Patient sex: M
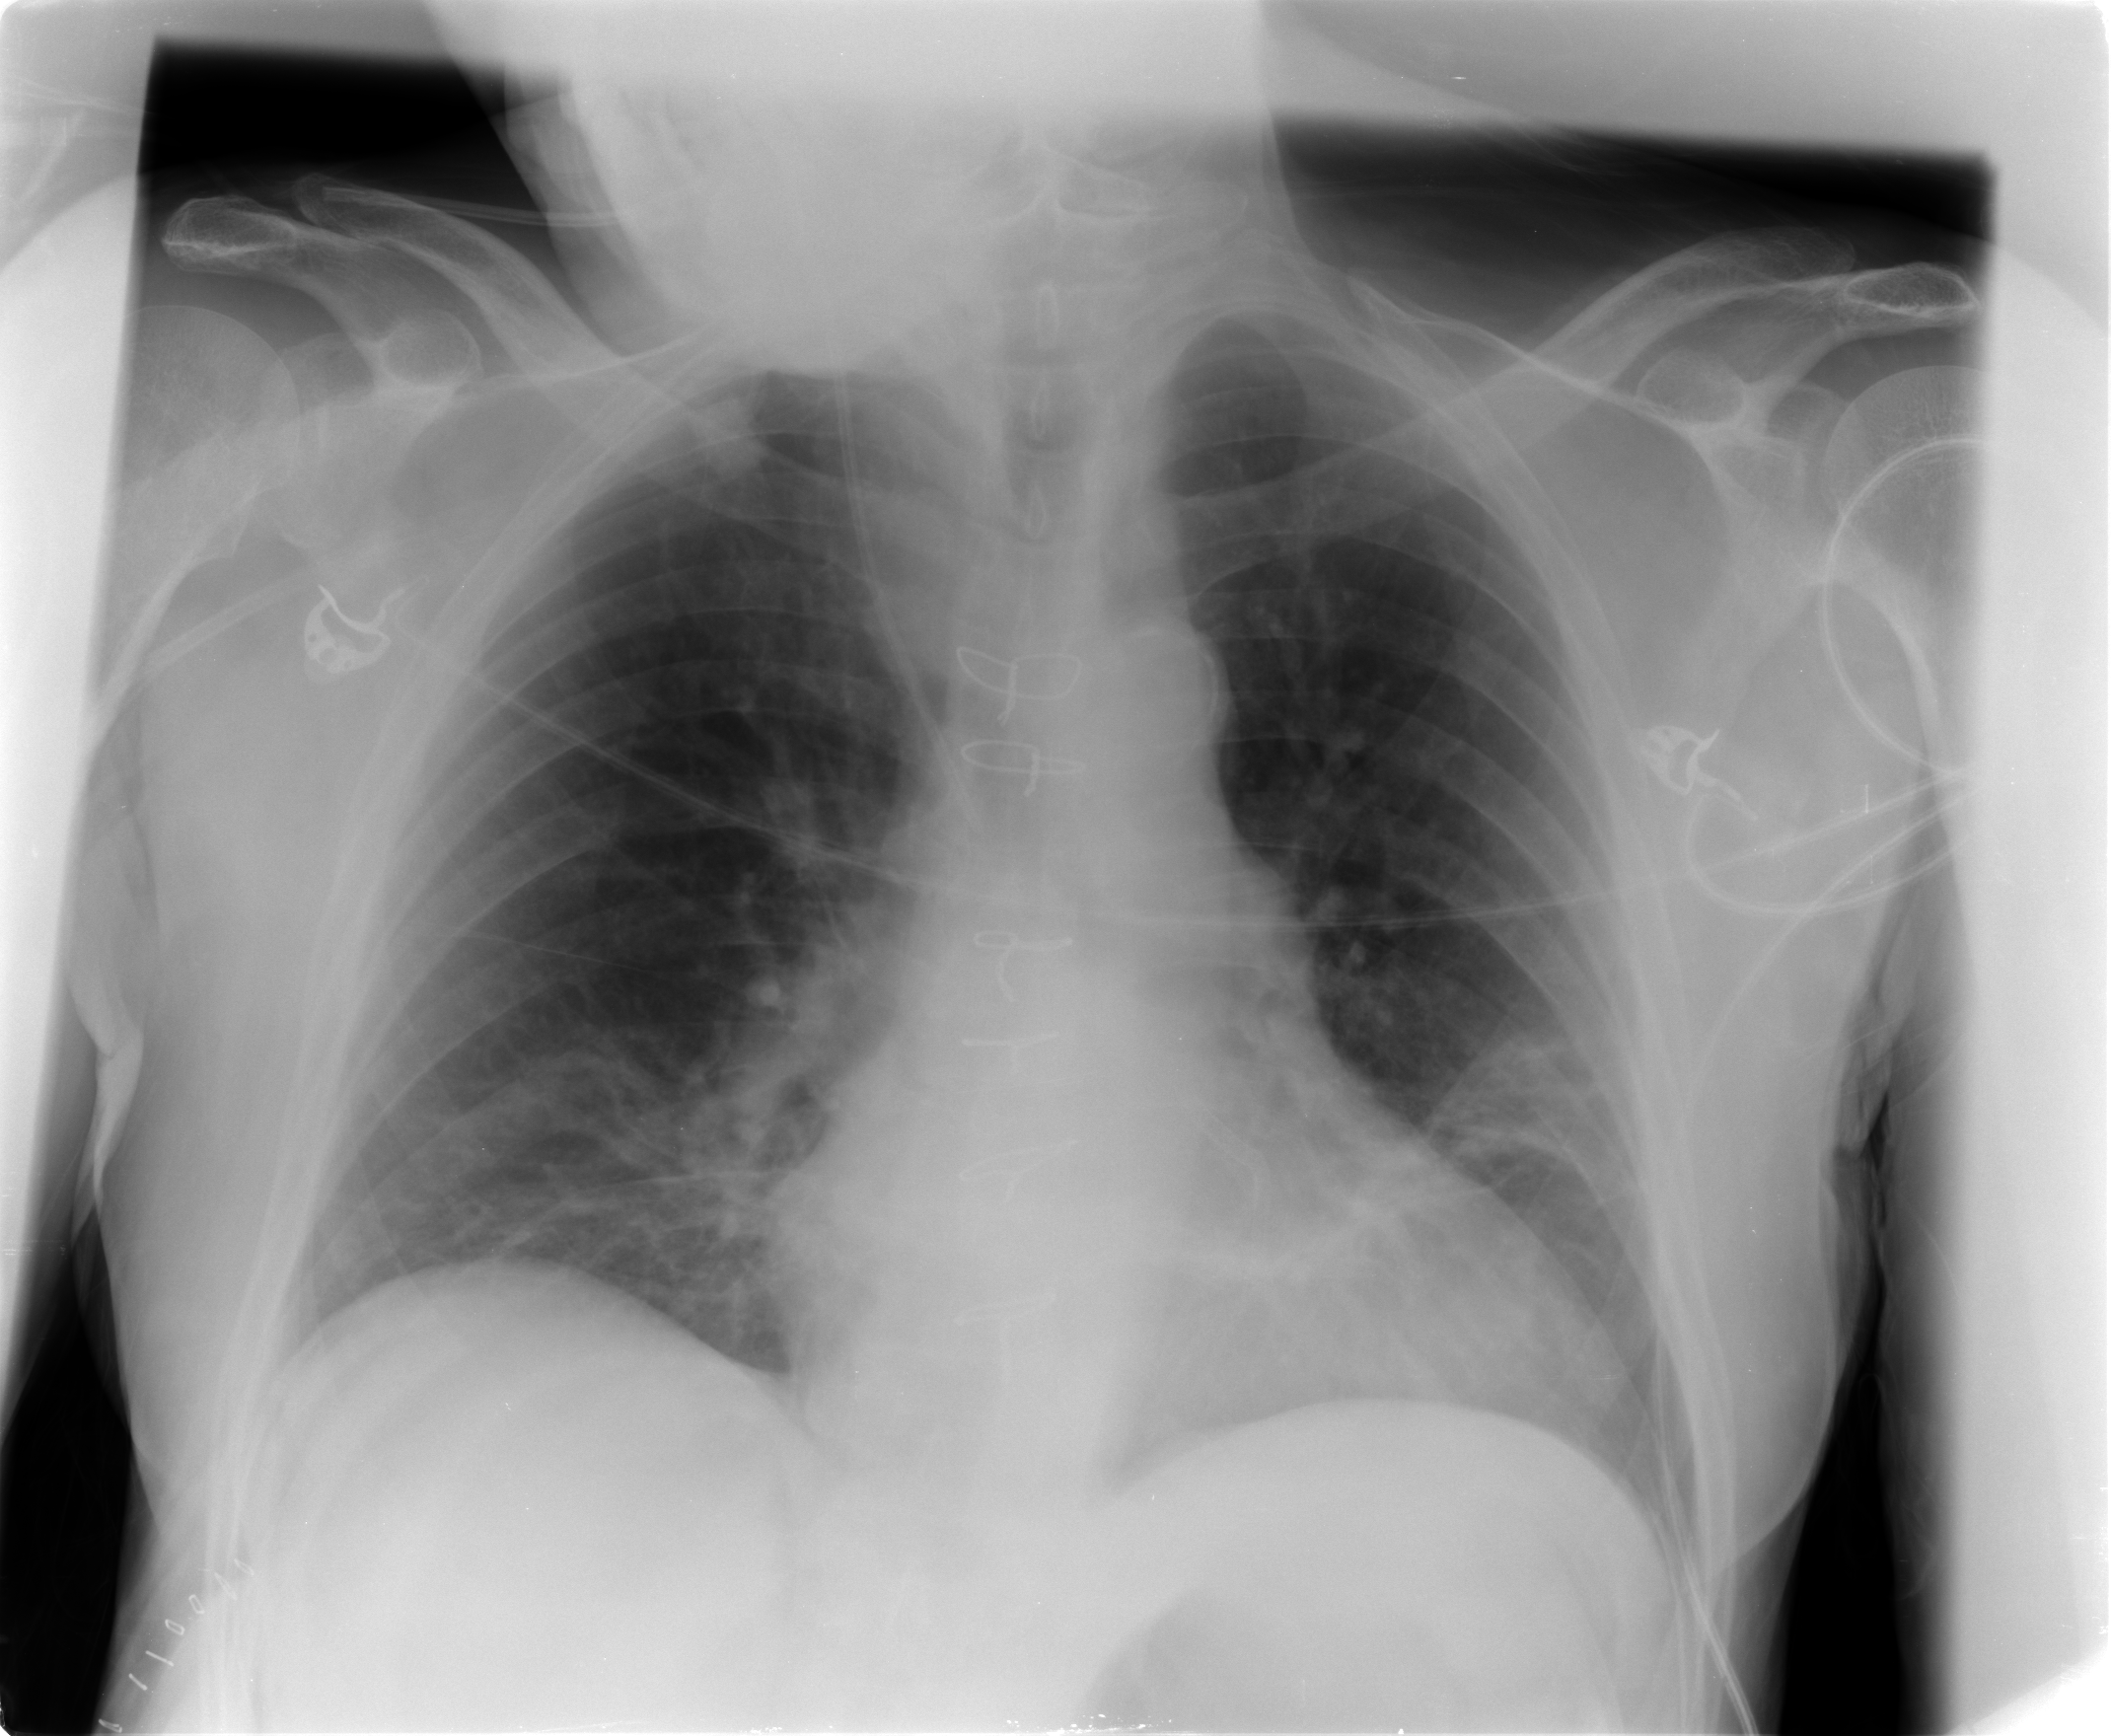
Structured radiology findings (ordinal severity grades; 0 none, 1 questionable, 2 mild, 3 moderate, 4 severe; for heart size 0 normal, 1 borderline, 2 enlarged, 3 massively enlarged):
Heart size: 0
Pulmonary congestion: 0
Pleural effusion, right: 0
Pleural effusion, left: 0
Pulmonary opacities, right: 0
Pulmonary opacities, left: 0
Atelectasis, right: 0
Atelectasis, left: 2